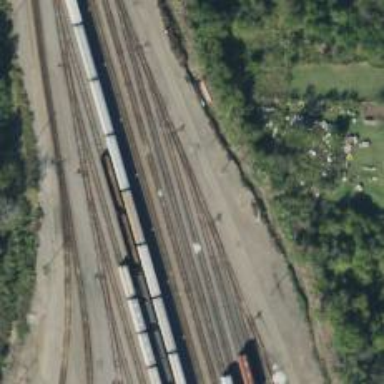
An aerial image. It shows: Railway yard in service.